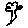
Label: flower